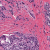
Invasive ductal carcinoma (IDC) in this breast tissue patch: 1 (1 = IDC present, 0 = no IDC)